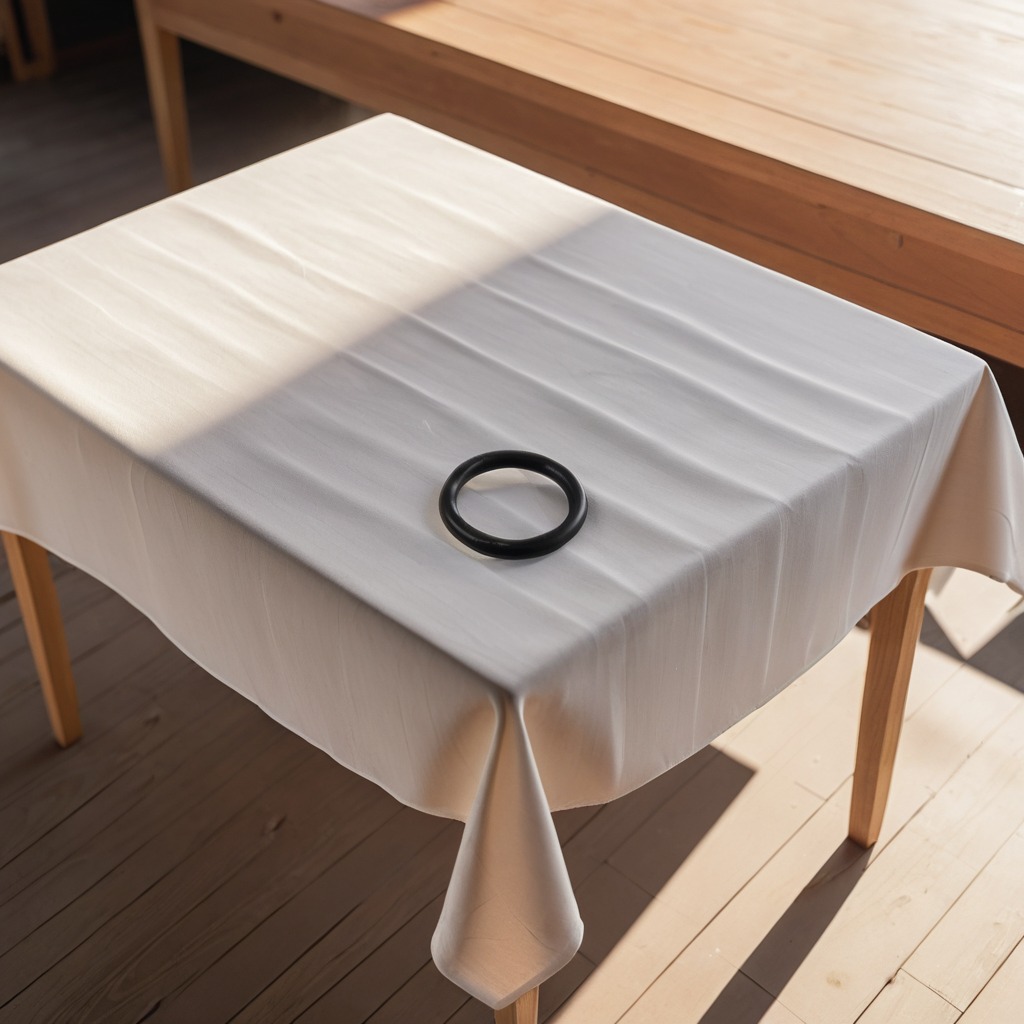
A rubber O-ring lying on the wooden table.